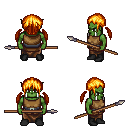
a pixel art fantasy rpg character, male body template, orc, green skin, leather chest armor, robe skirt, light blonde twin-tailed hairstyle, black shoes, spear, four views (front, back, left, right), 2x2 character sprite sheet, small pixel art, hard edges, no anti-aliasing